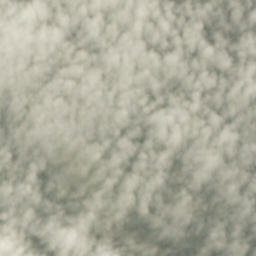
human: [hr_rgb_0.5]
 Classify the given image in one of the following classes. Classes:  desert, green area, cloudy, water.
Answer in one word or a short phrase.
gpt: cloudy